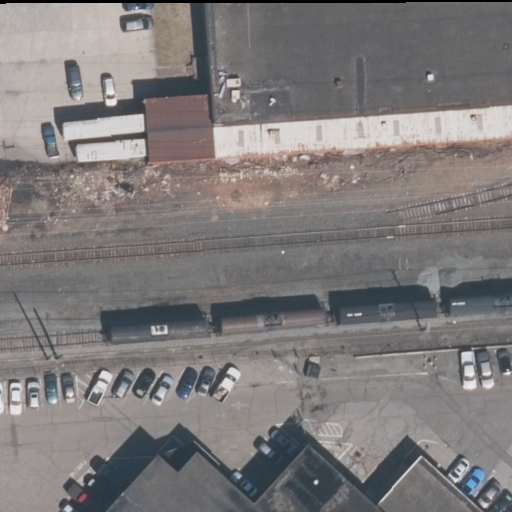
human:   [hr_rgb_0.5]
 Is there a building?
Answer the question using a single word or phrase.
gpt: yes

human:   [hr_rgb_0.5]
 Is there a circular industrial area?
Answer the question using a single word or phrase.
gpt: no

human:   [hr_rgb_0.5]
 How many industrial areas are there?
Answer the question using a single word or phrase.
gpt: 2

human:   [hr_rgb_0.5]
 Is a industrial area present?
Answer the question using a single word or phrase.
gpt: yes

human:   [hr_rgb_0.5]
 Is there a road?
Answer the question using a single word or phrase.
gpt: yes

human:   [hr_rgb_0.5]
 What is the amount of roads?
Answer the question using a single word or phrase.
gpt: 2

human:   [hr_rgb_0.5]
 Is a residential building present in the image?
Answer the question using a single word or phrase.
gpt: no

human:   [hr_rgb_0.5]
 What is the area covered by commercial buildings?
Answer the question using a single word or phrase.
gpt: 3346m2

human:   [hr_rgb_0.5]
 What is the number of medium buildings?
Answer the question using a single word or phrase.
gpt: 0

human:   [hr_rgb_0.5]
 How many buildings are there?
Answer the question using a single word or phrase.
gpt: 2

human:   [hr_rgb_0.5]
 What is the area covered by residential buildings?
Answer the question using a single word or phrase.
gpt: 0m2

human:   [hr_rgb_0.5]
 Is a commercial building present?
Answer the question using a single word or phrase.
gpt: yes

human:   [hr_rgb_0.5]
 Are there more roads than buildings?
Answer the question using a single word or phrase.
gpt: no

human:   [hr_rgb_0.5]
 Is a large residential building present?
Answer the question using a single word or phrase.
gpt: no

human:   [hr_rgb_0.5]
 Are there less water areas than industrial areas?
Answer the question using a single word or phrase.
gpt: yes

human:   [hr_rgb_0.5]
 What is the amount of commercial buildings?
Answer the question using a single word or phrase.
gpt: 2

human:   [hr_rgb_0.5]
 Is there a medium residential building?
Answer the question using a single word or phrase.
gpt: no

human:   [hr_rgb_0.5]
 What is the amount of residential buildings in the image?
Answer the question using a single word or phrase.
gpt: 0

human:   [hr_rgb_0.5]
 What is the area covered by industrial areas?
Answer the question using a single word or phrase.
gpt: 12173m2

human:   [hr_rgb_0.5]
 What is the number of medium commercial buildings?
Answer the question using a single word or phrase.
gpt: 0

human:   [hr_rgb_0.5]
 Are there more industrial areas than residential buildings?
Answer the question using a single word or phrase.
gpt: yes

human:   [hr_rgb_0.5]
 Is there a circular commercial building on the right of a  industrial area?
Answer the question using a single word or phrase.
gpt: no

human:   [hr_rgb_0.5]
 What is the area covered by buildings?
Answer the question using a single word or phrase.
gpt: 3346m2

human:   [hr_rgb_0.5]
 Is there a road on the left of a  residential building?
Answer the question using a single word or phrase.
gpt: no

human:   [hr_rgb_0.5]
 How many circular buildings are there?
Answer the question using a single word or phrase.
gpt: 0

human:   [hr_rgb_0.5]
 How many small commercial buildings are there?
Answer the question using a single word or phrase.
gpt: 0

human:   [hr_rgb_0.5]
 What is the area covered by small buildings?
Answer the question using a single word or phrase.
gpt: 0m2

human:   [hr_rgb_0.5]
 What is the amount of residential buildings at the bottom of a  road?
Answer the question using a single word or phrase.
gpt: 0

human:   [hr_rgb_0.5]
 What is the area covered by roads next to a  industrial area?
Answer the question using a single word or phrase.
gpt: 0m2

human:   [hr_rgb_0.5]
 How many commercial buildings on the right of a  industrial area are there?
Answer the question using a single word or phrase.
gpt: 2

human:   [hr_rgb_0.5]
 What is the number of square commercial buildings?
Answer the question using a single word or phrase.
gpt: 0

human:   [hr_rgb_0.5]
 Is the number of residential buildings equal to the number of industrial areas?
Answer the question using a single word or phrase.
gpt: no

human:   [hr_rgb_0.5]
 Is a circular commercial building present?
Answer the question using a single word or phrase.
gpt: no

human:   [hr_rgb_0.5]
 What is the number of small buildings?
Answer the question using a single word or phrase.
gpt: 0

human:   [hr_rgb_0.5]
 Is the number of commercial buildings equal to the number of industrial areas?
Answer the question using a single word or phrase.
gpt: yes

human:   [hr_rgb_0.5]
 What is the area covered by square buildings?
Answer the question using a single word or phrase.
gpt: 0m2

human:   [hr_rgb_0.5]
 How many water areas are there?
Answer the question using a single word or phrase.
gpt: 0

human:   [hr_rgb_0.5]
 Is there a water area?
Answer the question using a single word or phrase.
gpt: no

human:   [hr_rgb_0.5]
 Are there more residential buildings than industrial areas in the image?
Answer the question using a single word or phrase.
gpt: no

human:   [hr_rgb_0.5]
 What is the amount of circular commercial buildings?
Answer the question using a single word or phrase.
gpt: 0

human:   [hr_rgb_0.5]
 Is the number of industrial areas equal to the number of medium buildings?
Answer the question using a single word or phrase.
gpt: no

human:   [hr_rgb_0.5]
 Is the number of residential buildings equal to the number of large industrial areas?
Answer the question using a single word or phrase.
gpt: no

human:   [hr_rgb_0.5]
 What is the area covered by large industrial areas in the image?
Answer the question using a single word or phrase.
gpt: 12173m2

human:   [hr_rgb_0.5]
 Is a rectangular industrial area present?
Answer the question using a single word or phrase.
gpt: yes

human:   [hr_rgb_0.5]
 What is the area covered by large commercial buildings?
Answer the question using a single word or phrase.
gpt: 3346m2

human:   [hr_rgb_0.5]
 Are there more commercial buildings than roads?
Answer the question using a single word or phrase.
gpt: no

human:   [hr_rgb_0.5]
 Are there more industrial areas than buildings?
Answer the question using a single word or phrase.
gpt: no

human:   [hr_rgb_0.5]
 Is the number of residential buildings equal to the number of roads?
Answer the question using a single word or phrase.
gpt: no

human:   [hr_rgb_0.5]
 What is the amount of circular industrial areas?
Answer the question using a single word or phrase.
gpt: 0

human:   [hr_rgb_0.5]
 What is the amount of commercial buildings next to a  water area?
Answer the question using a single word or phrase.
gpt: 0

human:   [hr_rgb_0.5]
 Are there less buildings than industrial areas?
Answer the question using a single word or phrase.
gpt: no

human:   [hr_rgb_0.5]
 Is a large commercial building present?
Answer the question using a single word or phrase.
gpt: yes

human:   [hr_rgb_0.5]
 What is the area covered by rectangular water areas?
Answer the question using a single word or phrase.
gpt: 0m2

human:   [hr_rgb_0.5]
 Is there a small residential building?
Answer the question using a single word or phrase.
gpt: no

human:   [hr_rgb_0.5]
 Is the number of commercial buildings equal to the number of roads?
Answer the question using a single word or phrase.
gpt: yes

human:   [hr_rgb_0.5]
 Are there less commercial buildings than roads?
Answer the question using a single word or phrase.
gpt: no

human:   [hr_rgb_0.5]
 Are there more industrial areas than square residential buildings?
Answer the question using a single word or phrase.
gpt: yes

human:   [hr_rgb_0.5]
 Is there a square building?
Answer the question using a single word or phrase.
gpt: no

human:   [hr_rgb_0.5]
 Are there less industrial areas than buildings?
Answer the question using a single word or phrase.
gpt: no

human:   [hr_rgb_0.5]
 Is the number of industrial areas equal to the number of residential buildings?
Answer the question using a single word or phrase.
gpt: no

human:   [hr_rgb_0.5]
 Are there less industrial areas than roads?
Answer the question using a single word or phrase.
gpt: no

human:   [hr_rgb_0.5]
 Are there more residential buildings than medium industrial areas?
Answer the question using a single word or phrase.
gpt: no

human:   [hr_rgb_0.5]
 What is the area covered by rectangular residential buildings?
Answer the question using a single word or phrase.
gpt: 0m2

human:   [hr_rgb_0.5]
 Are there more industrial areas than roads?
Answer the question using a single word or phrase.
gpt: no